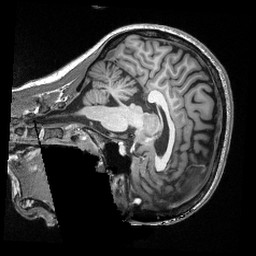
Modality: T1w
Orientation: sagittal
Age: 24
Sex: female
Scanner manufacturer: siemens
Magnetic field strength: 3 T
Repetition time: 2.3 s
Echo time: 0.00308 s